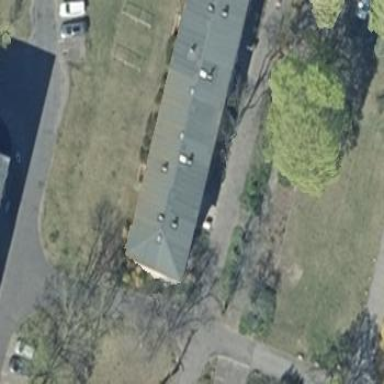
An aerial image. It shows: Flat-roofed apartment building.